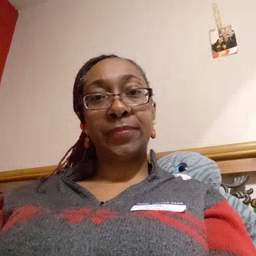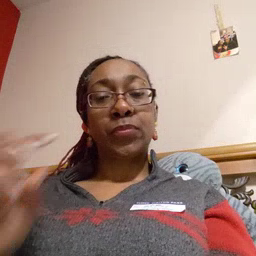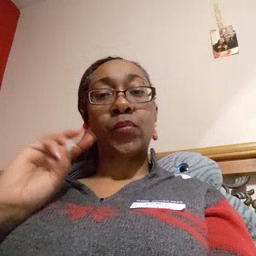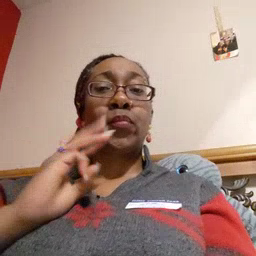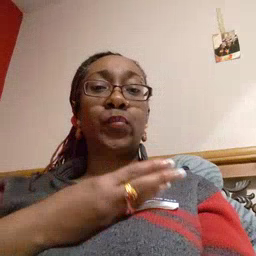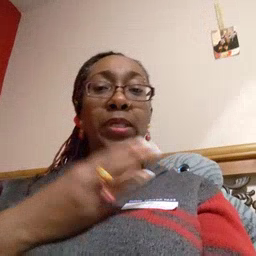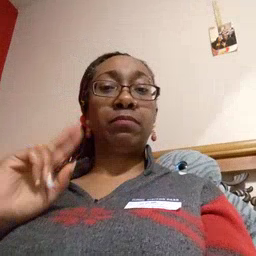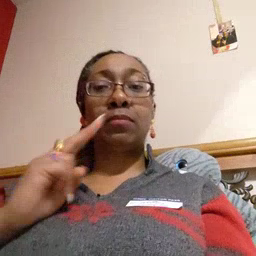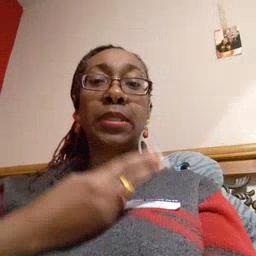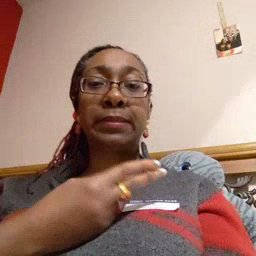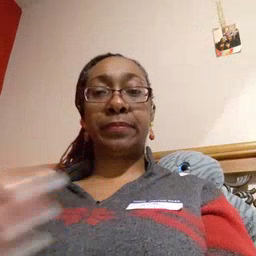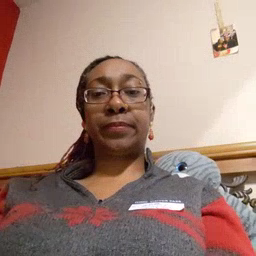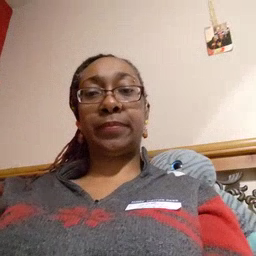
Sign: weus